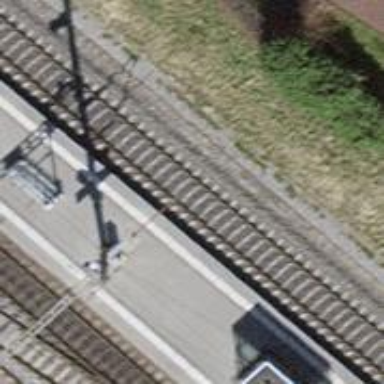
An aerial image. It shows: Railway milestone.